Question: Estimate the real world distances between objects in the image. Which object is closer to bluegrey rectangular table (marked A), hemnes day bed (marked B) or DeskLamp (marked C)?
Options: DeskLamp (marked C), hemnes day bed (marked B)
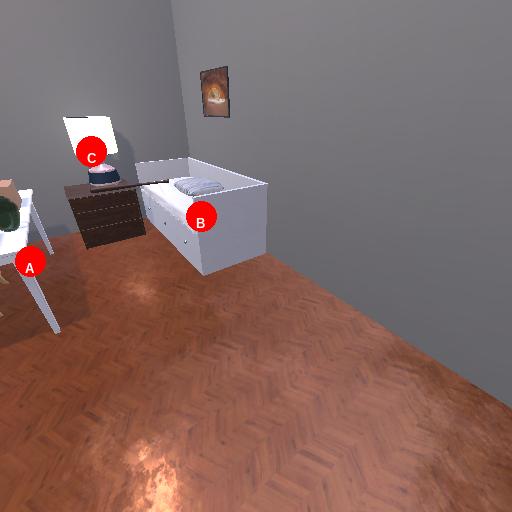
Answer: DeskLamp (marked C)